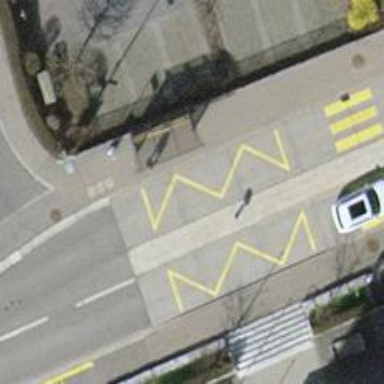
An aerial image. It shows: Bus stop with stop position for public transport.